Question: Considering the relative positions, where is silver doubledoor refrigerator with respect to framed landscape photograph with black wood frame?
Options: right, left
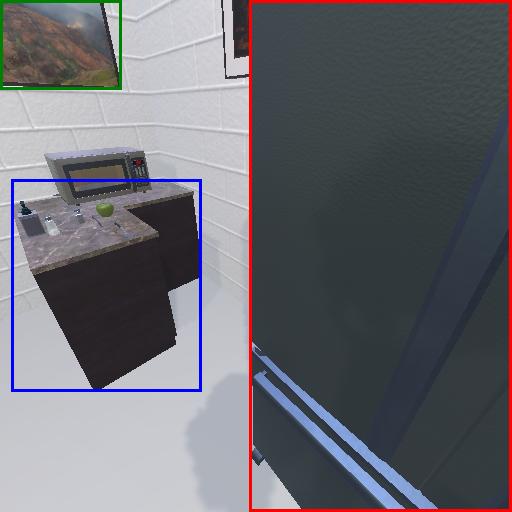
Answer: right